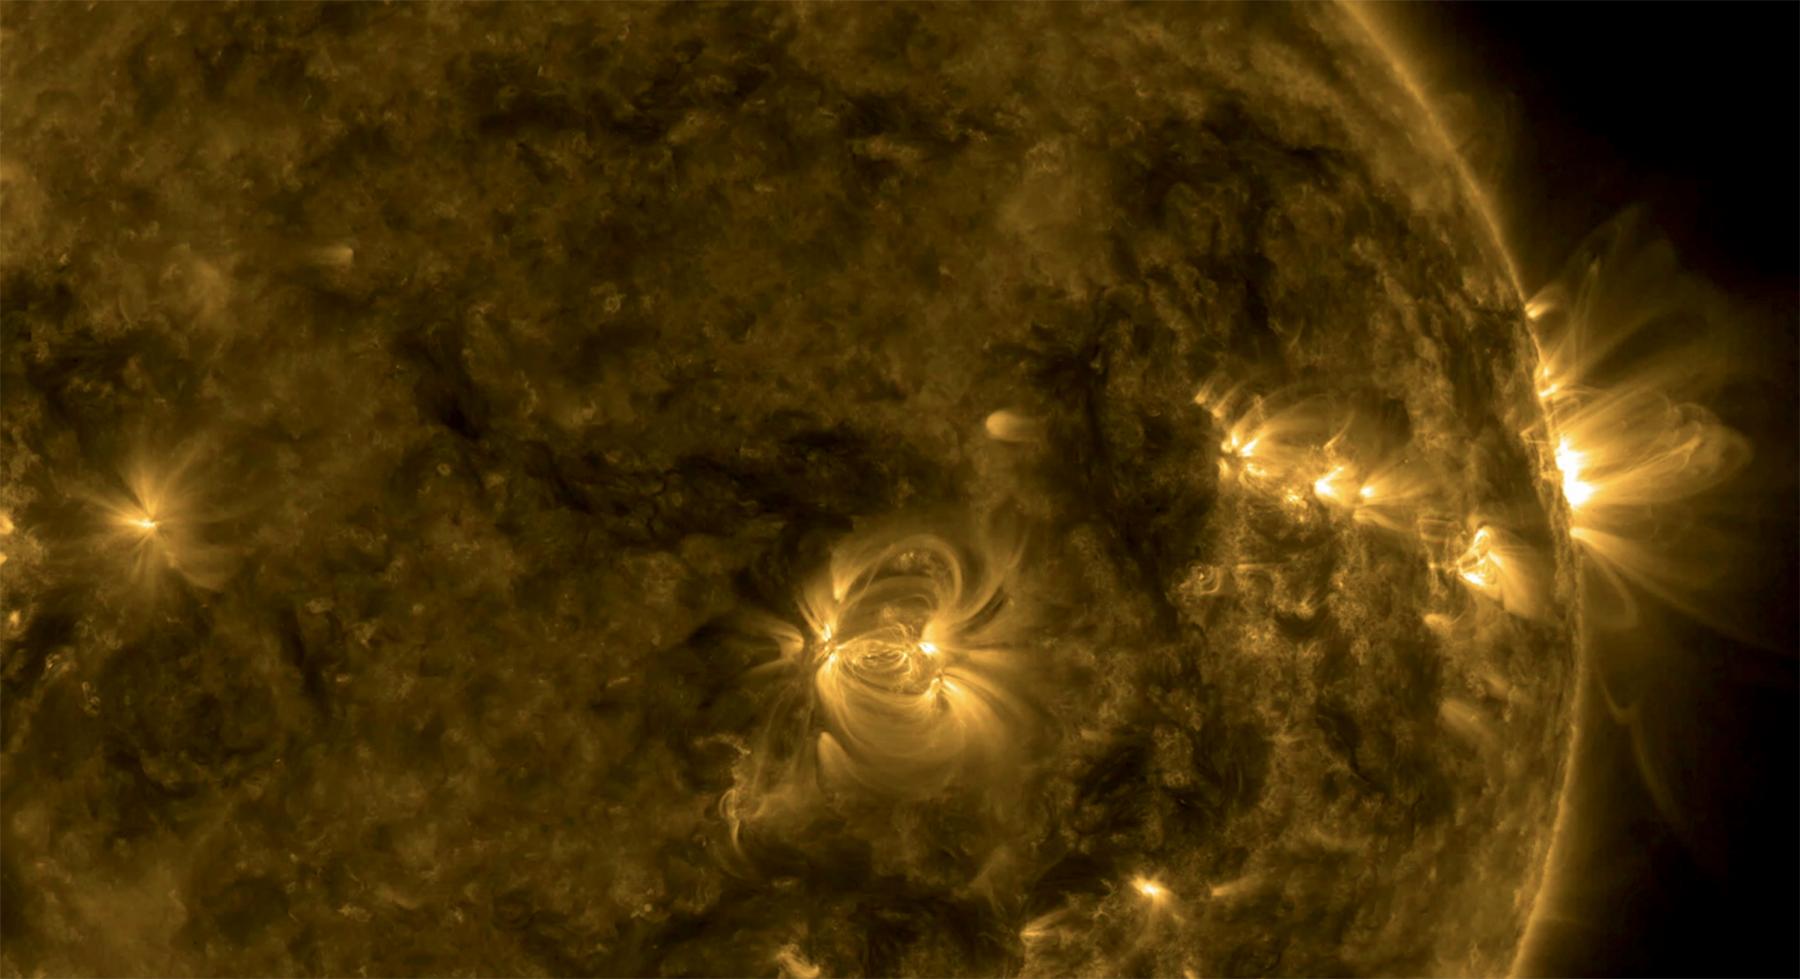
Varietal Loops Sun, Solar Dynamics Observatory SDO